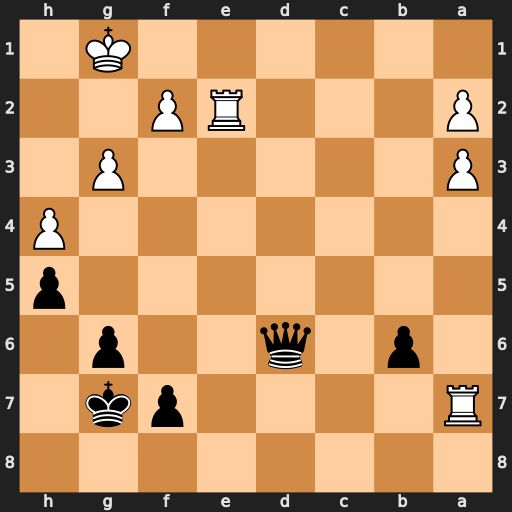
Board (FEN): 8/R4pk1/1p1q2p1/7p/7P/P5P1/P3RP2/6K1
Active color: b
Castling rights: -
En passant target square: -
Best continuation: Qd1+ Kg2 Qxe2